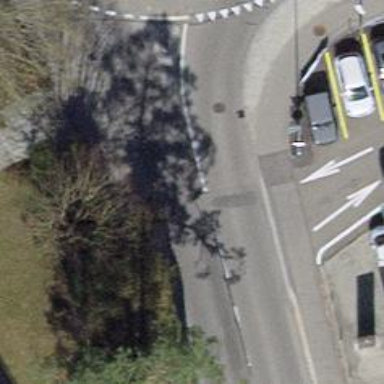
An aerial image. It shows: Kerb serving as barrier.